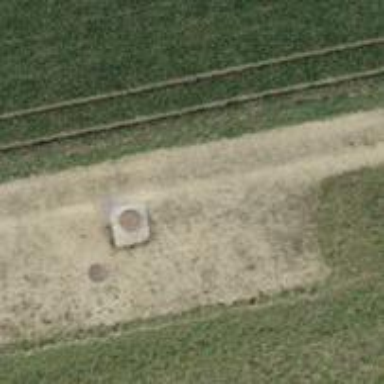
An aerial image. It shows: Well.